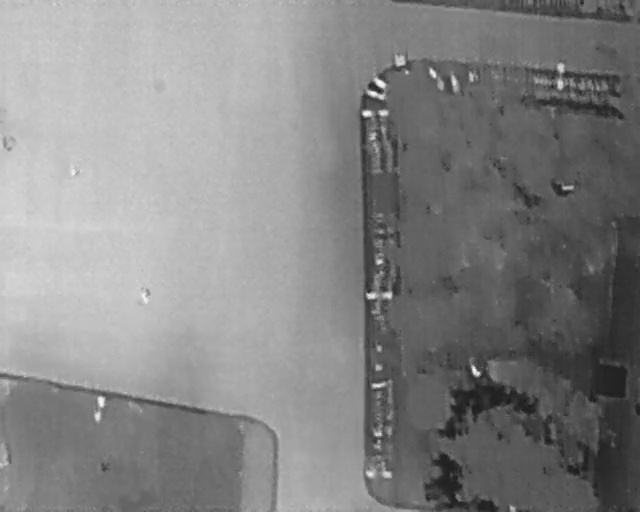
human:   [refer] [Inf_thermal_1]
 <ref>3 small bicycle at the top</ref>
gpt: <box>[[58, 19, 59, 25, 2], [58, 15, 59, 20, 18], [57, 15, 60, 16, 126]]</box>

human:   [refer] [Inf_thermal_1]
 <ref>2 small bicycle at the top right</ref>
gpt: <box>[[85, 13, 89, 15, 2], [69, 15, 72, 16, 160]]</box>